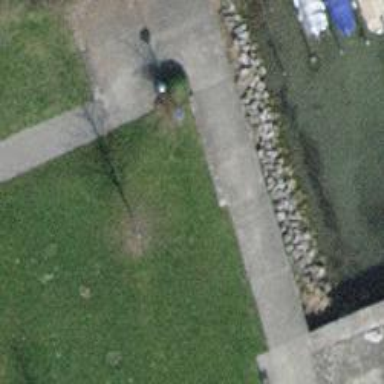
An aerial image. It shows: Bench.